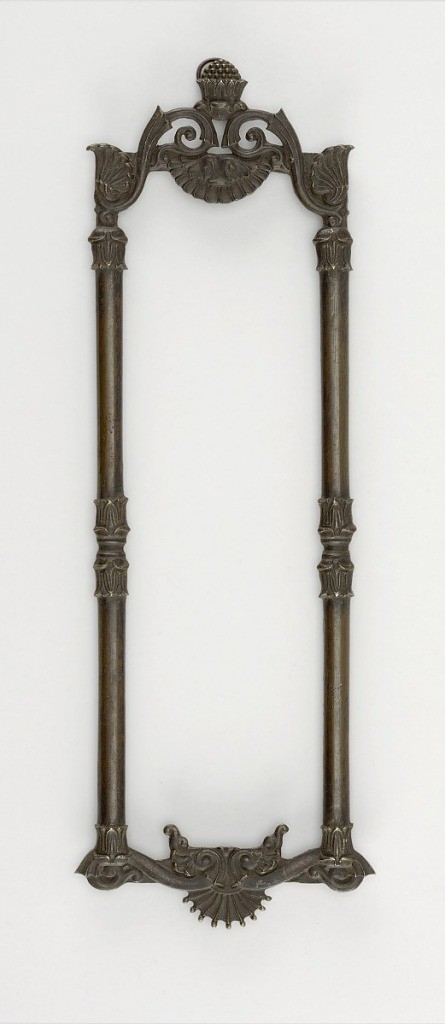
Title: Frame
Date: ca. 1820
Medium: Cast and blackened bronze
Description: Vertical rectangular frame decorated with lotus and palmette motifs.